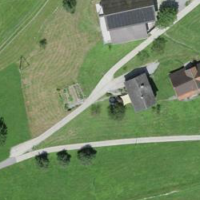
EUNIS habitat code: 24
Species observed at this site:
Emberiza cirlus
Phoenicurus ochruros
Sylvia atricapilla
Troglodytes troglodytes
Milvus migrans